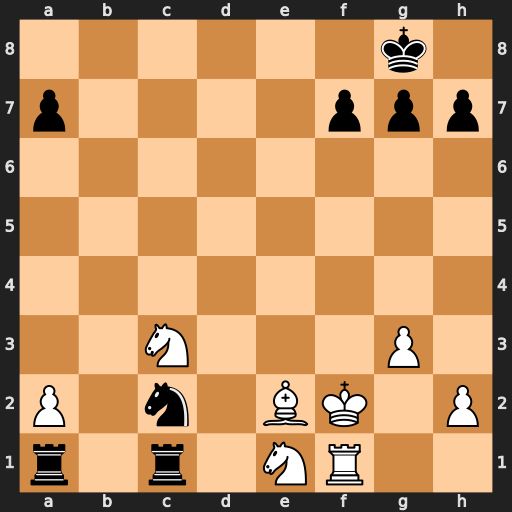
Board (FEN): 6k1/p4ppp/8/8/8/2N3P1/P1n1BK1P/r1r1NR2
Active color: w
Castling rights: -
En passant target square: -
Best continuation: Nxc2 Rxf1+ Bxf1 Rc1 Bd3